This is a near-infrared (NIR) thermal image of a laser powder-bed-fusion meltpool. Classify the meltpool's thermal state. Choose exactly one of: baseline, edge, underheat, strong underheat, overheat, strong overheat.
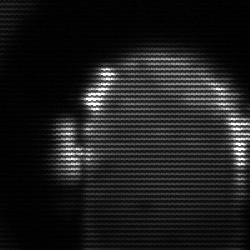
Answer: baseline